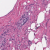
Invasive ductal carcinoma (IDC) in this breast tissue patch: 0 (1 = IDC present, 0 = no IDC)